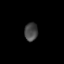
Tissue: lung
Cell type: Epithelial cells
Senescence score: 0.2434
Nuclear area (px): 236
Mean DAPI intensity: 69.182